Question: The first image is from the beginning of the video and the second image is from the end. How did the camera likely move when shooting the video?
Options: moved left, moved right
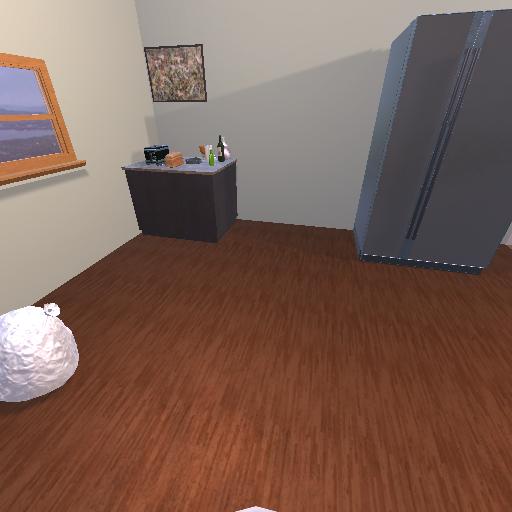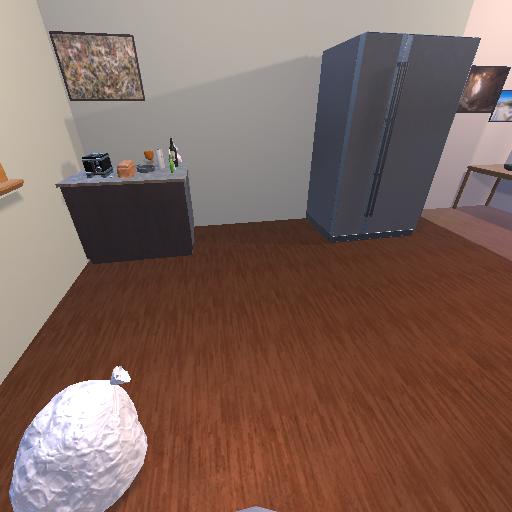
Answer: moved left